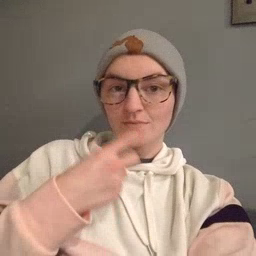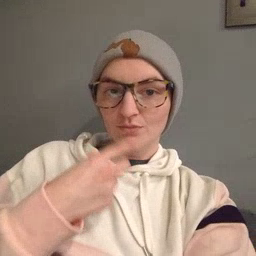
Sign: lips